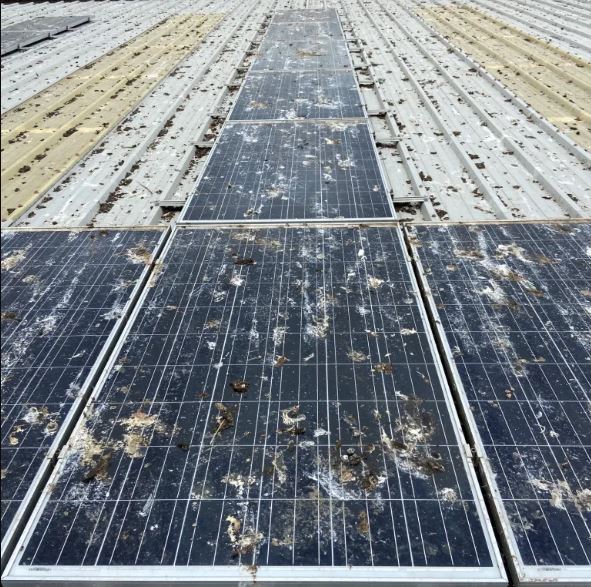
Label: Bird-drop